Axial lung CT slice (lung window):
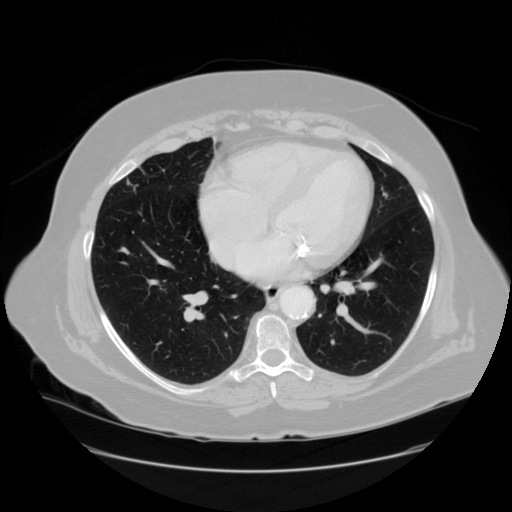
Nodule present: no